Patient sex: F
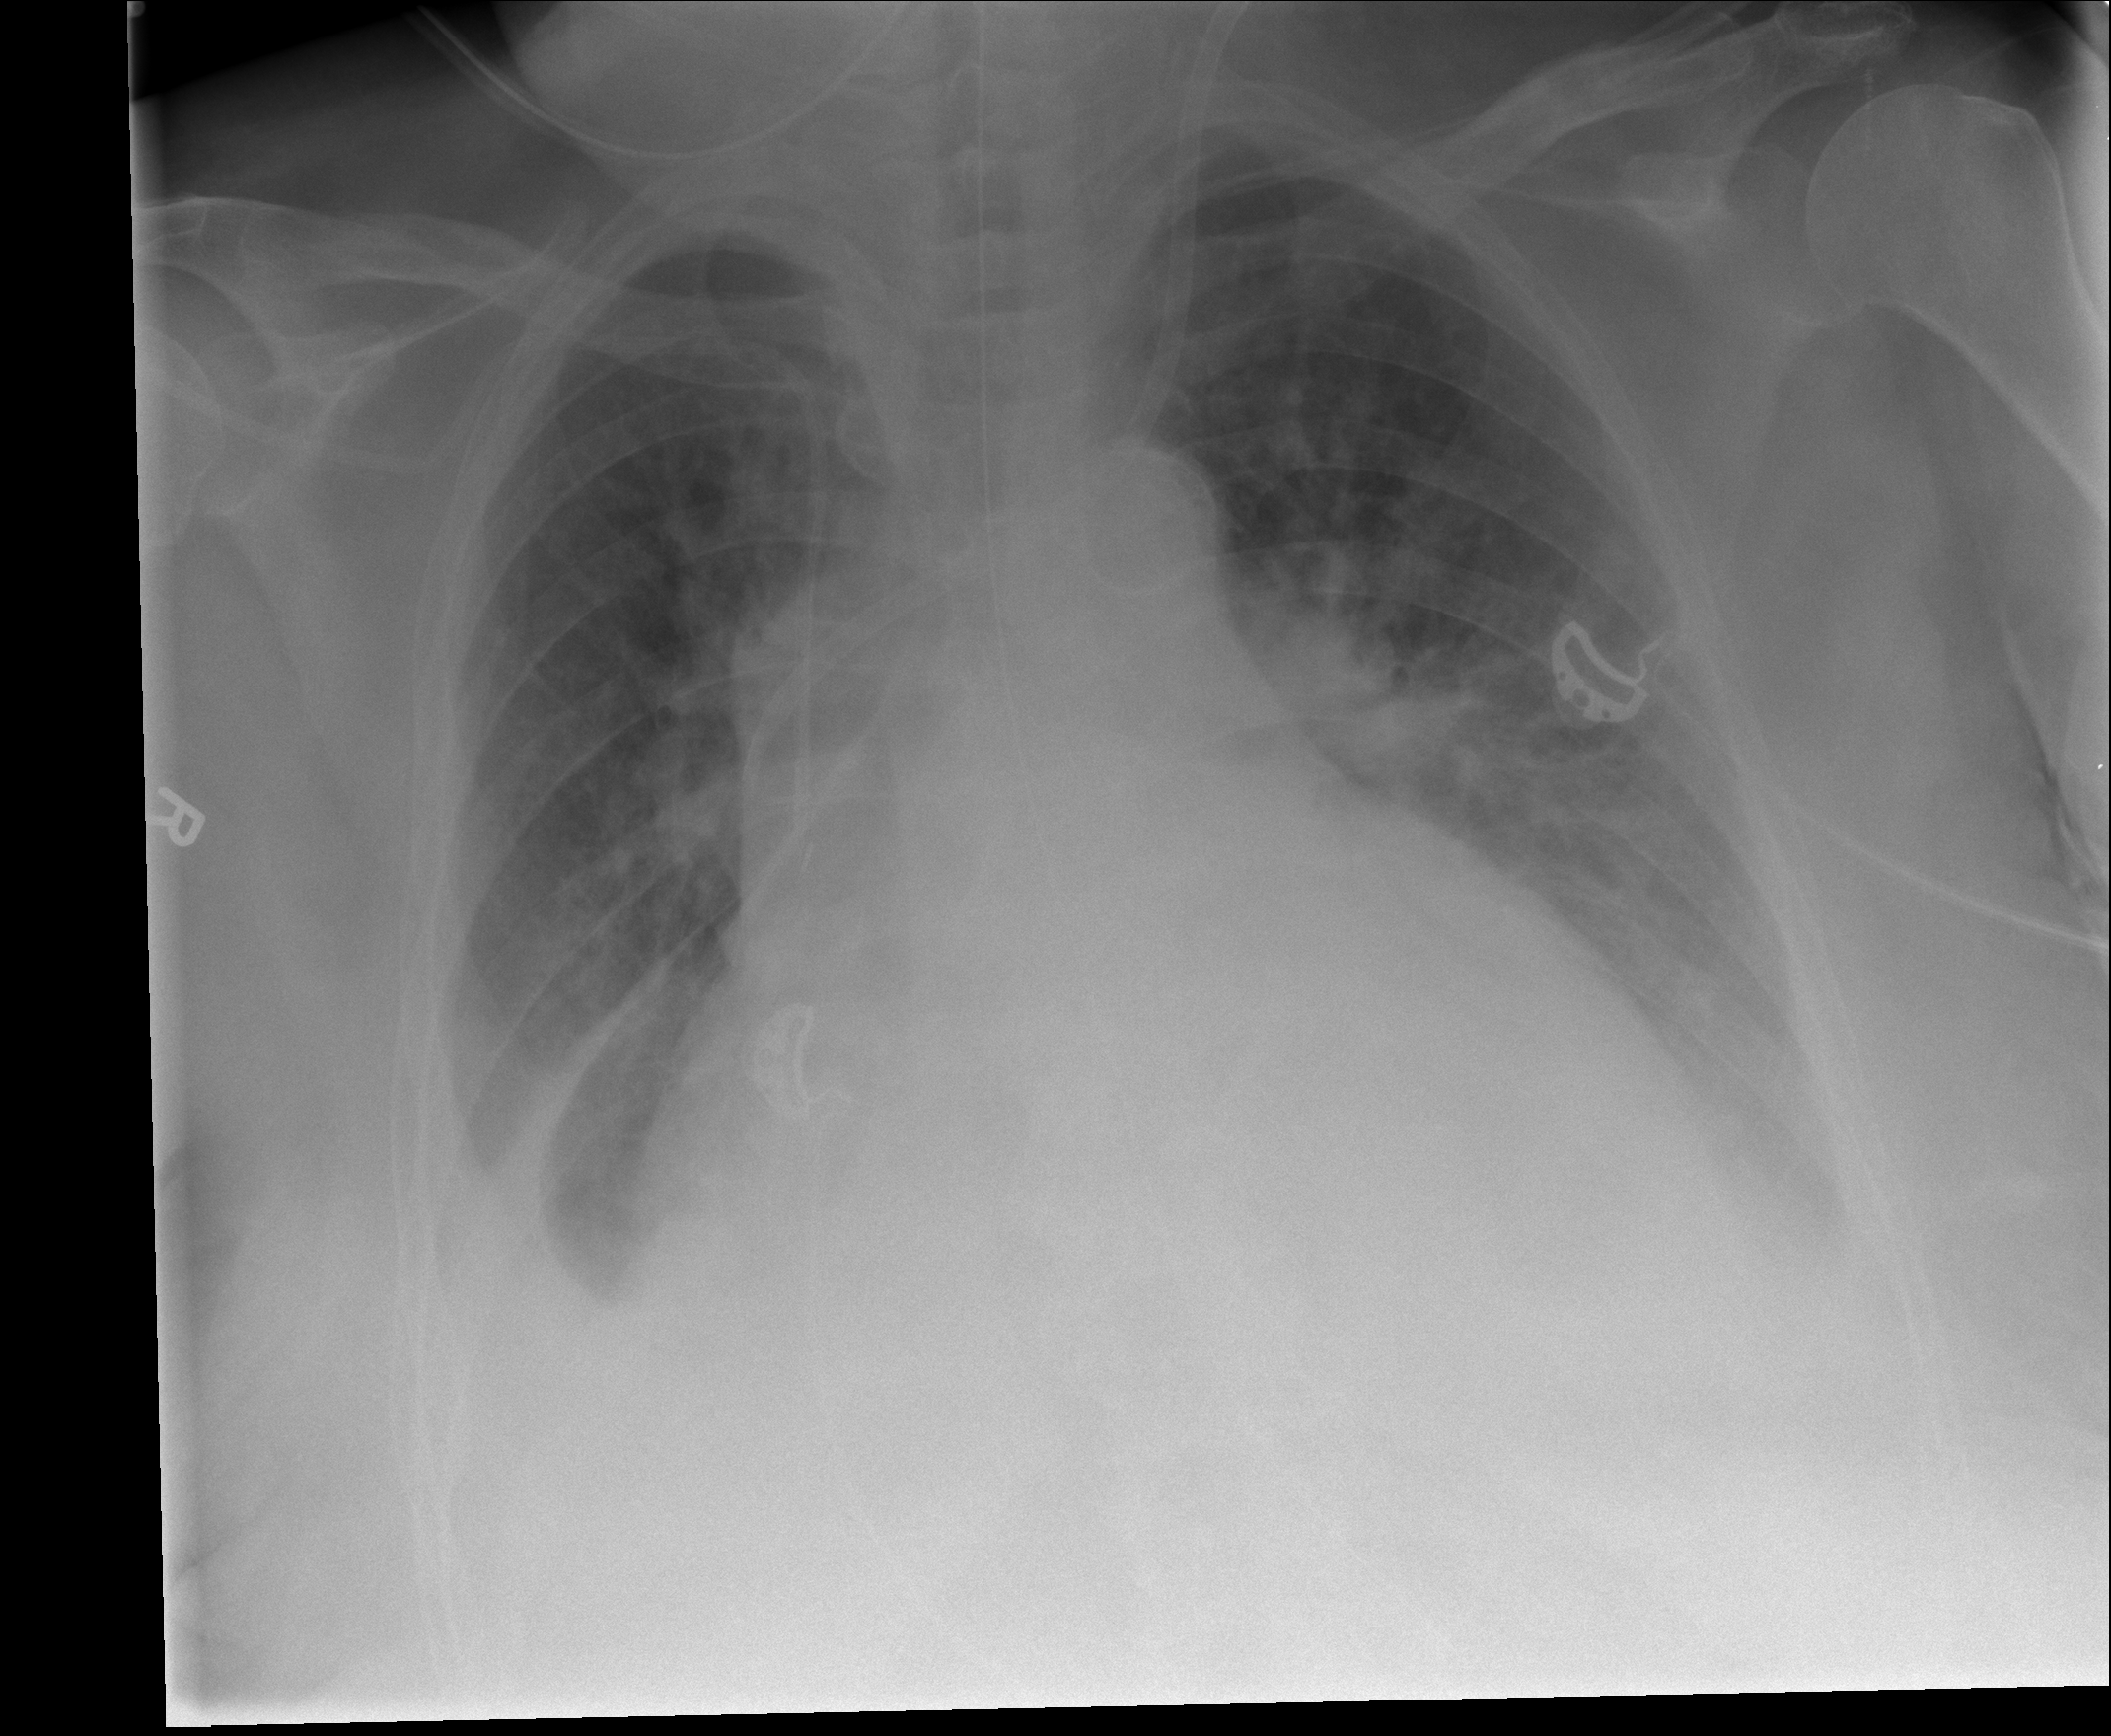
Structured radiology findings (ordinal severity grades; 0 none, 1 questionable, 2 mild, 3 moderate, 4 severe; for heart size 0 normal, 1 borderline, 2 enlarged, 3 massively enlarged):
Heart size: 2
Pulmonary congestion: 3
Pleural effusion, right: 3
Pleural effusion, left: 2
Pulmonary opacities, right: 0
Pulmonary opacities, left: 0
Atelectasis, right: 3
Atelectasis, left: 2